Question: I want to place two list tiles in a single row. How can I increase the increment of the index in Flutter by two in each iteration?

In the below code, as you can see, I am trying to use two lists in a row, and then I want the index to be 'index+2'. But, by default, the index is increased by 'index+1'.
'''
body: ListView.builder(
itemCount: song.length - 1,
itemBuilder: (BuildContext ctxt, int index) {
return Row(
children: <Widget>[
Expanded(
flex: 1,
child: ListTile(
title: Text(song[index]),
subtitle: Text(singer[index]),
trailing: Text(time[index]),
onTap: () {
Navigator.push(
context,
MaterialPageRoute(
builder: (context) => Player(
song[index],
singer[index],
time[index],
),
),
);
},
),
),
Expanded(
flex: 1,
child: ListTile(
title: Text(song[index+1]),
subtitle: Text(singer[index+1]),
trailing: Text(time[index+1]),
onTap: () {
Navigator.push(
context,
MaterialPageRoute(
builder: (context) => Player(
song[index+1],
singer[index+1],
time[index+1],
),
),
);
},
),
),
],
);
},
),
'''
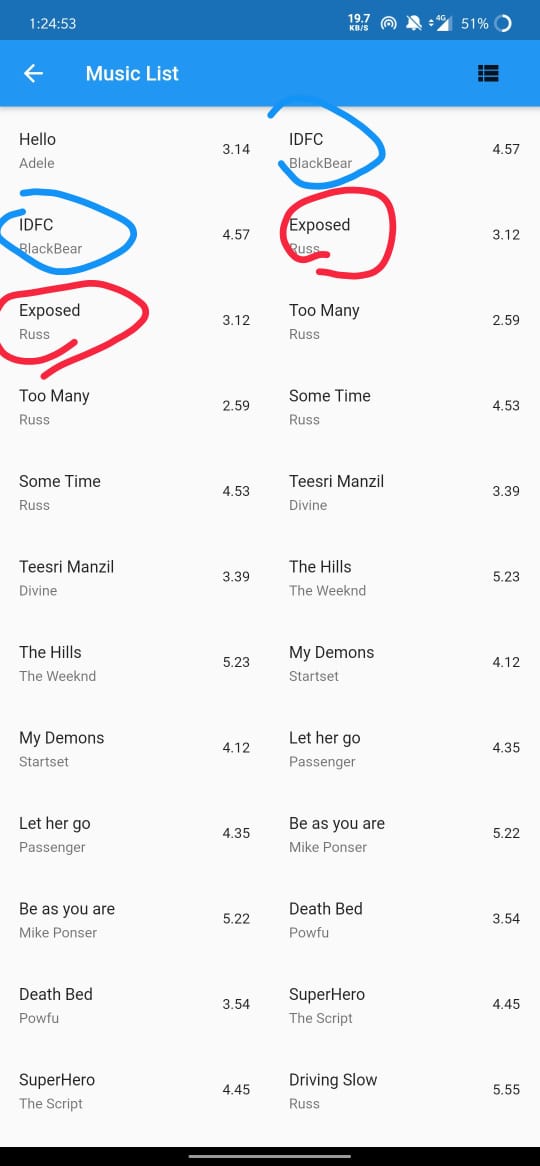
Answer: It is always good to use GridView when you want two item in a row, but if you want to use list view the following code will help you.
You can maintain index by other manual index.
'''
List<int> list = [1, 2, 3, 4, 5, 6, 7];
int extraindex = -2;
@override
Widget build(BuildContext context) {
return Scaffold(
body: Container(
child: ListView.builder(
itemCount:
list.length % 2 == 0 ? list.length / 2 : list.length ~/ 2 + 1,
itemBuilder: (_, index) {
extraindex += 2;
return Row(
children: [
Text(list[extraindex].toString()),
if (extraindex + 1 < list.length)
Text(list[extraindex + 1].toString()),
],
);
},
),
),
);
}
'''